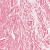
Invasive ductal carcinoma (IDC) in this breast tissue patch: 0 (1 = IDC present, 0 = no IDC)